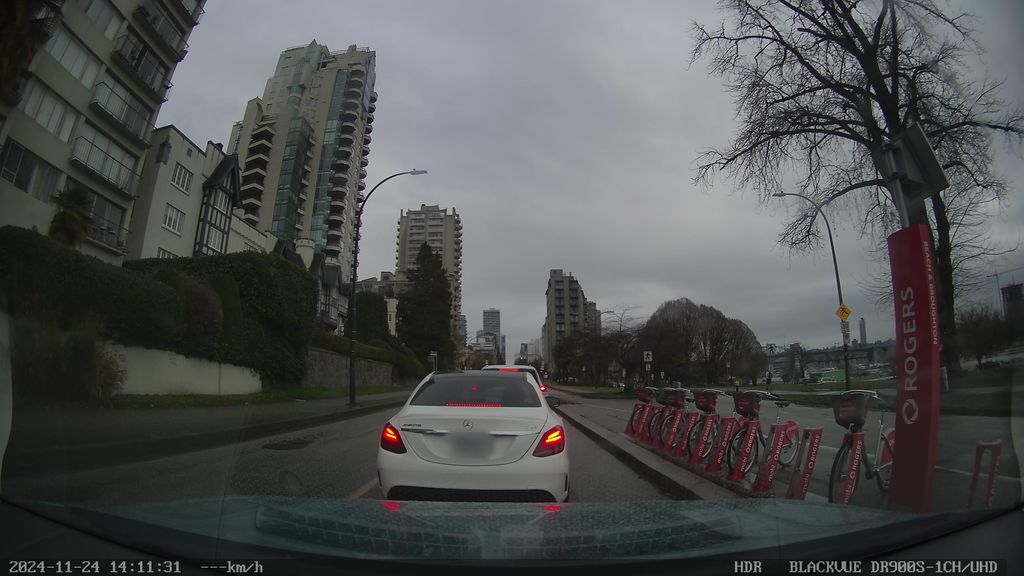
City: vancouver